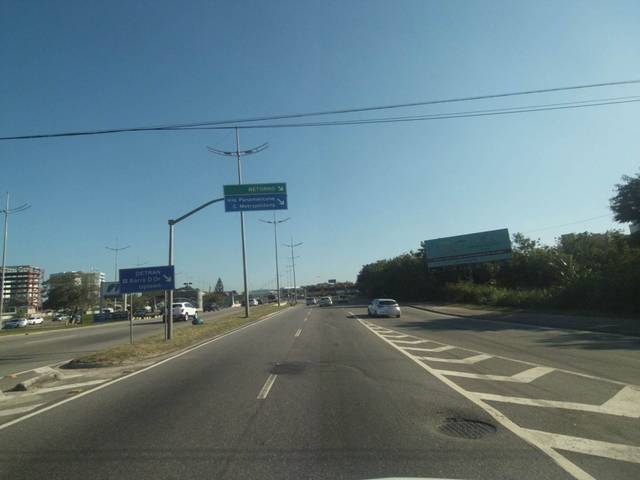
Region: Brazil
Coordinates: -22.969, -43.359